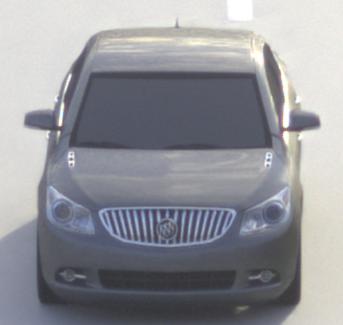
Make: Buick
Model: LaCrosse
Detailed model: Gen. 2
Model produced from: 2009
Model produced until: 2016
Doors: 4
Color: gray
Road condition: dry road
Daytime: morning or afternoon
Contrast: medium contrast